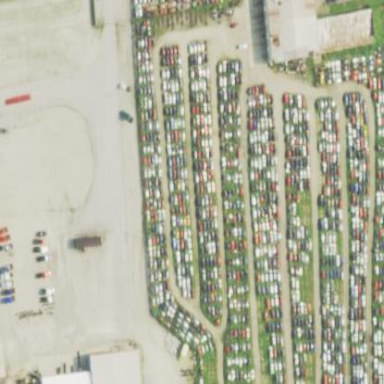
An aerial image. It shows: Scrap yard situated in industrial area.